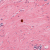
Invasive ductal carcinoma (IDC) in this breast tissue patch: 0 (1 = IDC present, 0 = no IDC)